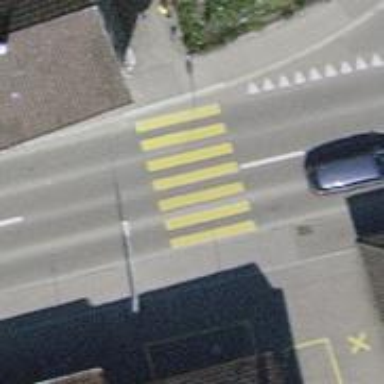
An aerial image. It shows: Uncontrolled zebra crossing on the road.